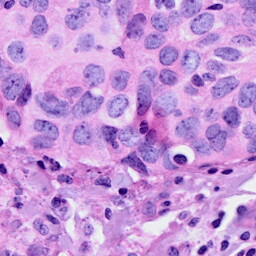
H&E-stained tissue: Breast